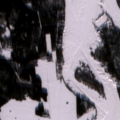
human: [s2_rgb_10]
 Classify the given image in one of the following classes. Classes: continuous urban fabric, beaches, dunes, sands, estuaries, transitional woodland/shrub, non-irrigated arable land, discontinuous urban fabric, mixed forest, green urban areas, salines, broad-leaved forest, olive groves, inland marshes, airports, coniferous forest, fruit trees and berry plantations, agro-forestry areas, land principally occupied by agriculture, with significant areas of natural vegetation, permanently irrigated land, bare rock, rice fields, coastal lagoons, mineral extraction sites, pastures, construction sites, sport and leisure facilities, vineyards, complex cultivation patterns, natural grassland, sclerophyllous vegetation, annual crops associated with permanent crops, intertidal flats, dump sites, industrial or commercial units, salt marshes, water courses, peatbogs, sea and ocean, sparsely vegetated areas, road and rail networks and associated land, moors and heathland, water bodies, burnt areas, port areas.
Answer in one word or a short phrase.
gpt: non-irrigated arable land, land principally occupied by agriculture, with significant areas of natural vegetation, coniferous forest, mixed forest, water courses